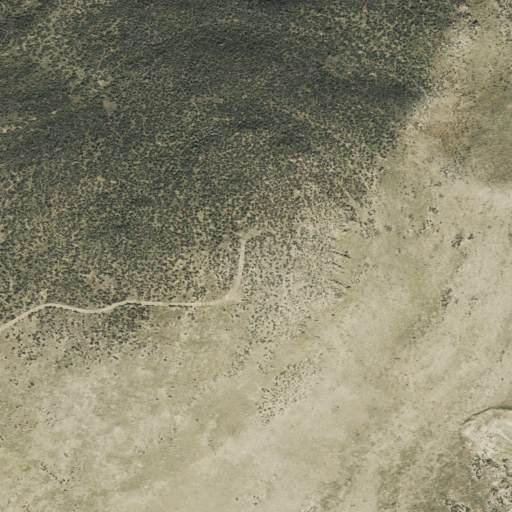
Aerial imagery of mountain in Utah named Indian Hill containing shrub and grassland